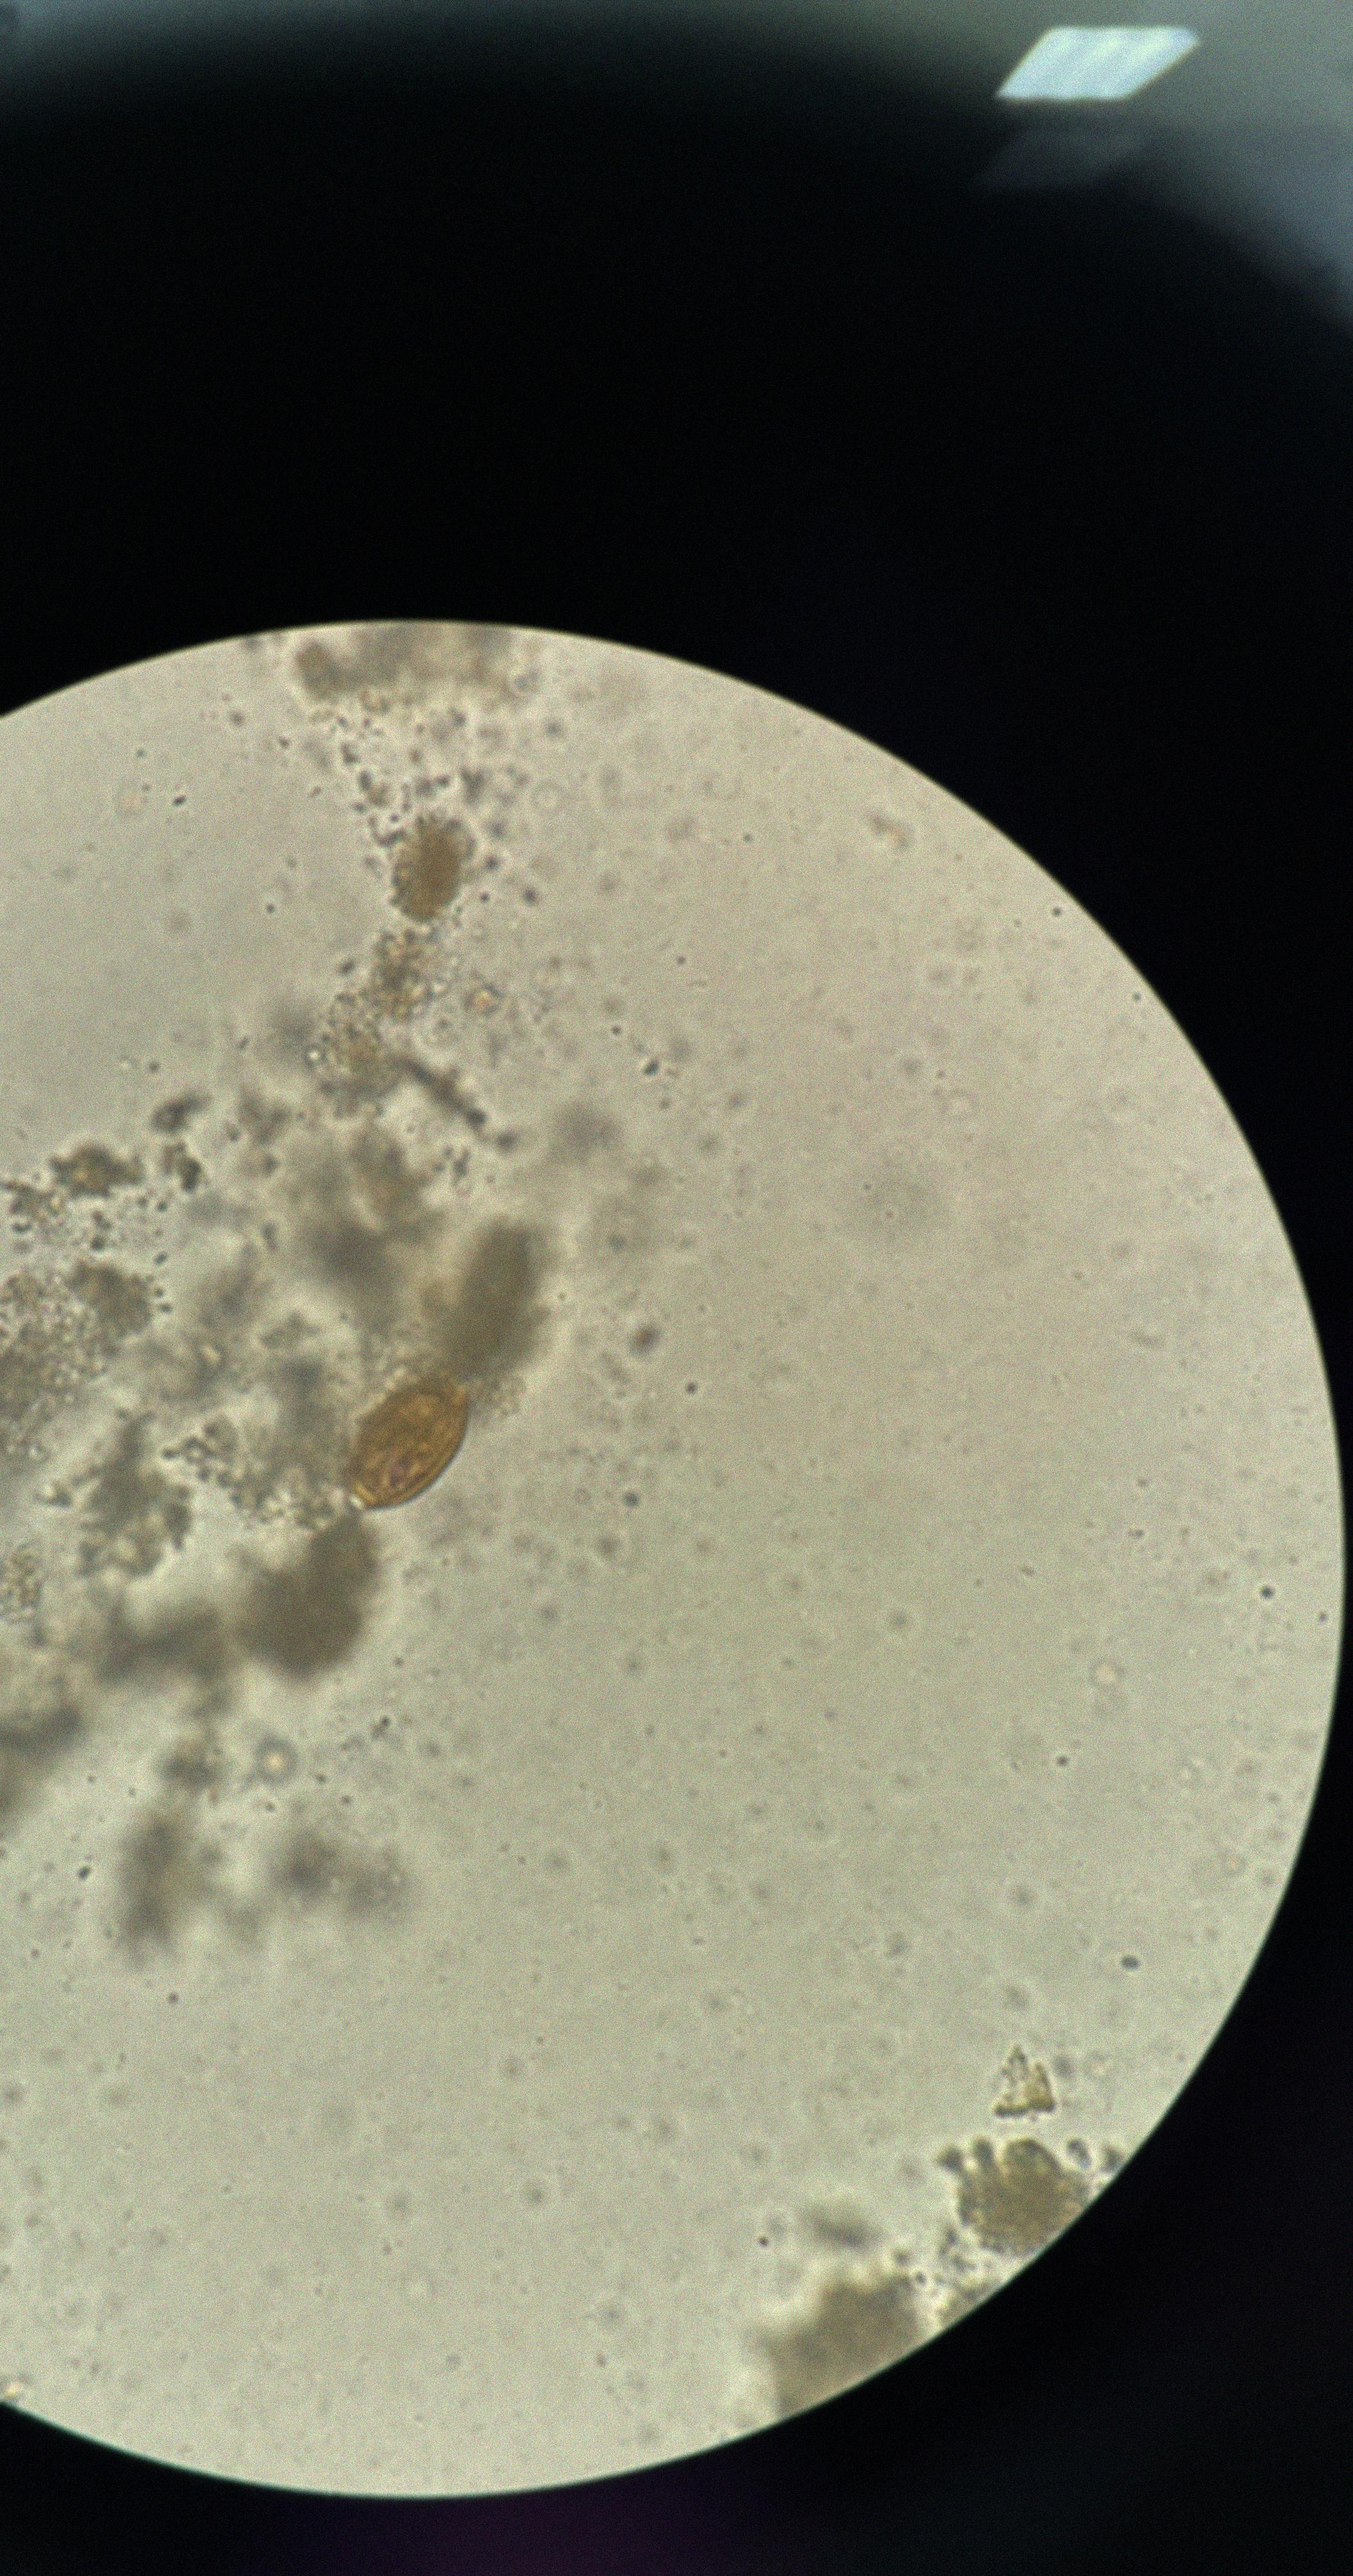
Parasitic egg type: Trichuris trichiura